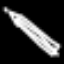
Label: pencil